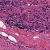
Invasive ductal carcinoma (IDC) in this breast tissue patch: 0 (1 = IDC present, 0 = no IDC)